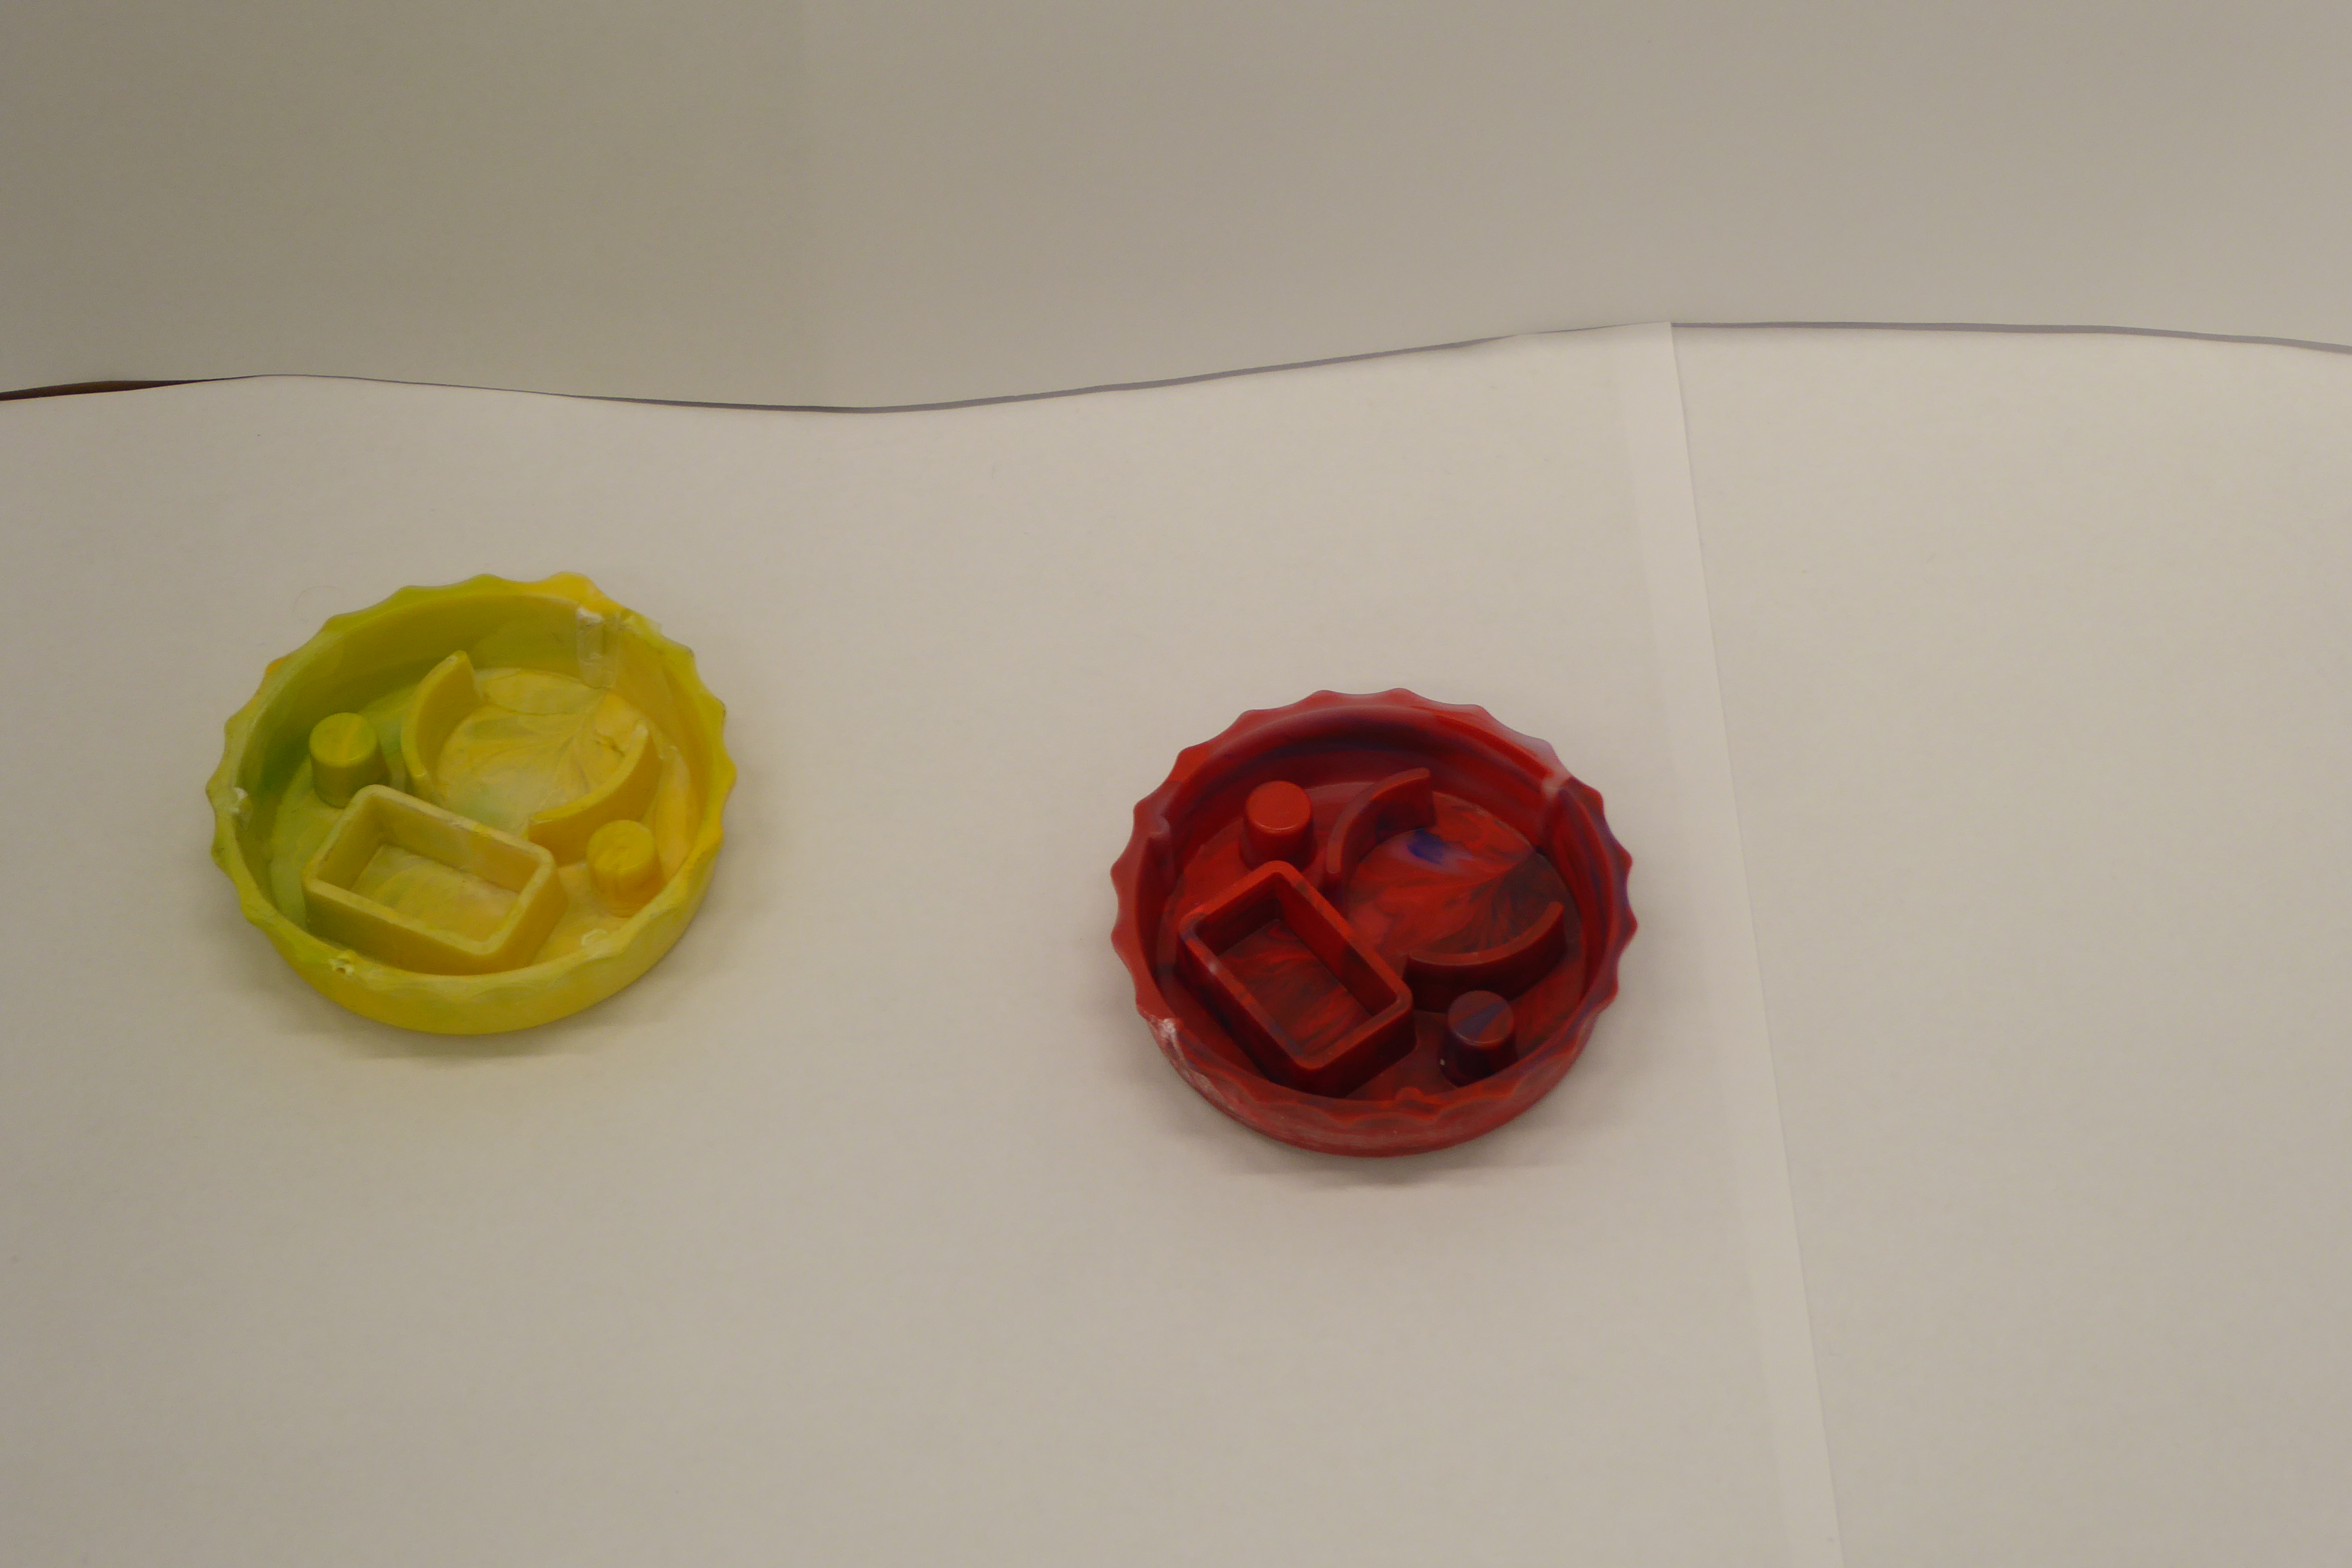
Label: Bottle Opener - Cover